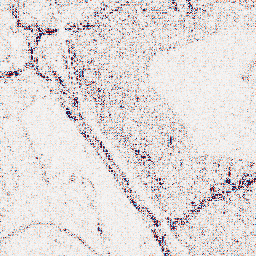
Category: wavelet
Decomposition family: wavelet_biorthogonal
Decomposition parameters: wavelet: bior3.5
level: 1
Upsampling method: bicubic
Upsampling parameters: scale: 2
Upsampling scale: 2